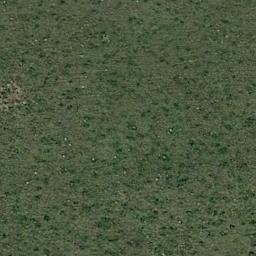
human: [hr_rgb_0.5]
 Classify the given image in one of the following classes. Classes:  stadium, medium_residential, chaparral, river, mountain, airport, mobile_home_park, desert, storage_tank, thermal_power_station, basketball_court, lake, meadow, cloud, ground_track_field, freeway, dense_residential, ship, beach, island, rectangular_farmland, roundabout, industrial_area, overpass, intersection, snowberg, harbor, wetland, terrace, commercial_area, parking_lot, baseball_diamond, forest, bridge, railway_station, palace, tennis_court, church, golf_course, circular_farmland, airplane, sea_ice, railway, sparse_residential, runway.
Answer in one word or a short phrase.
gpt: meadow